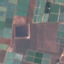
Label: PermanentCrop